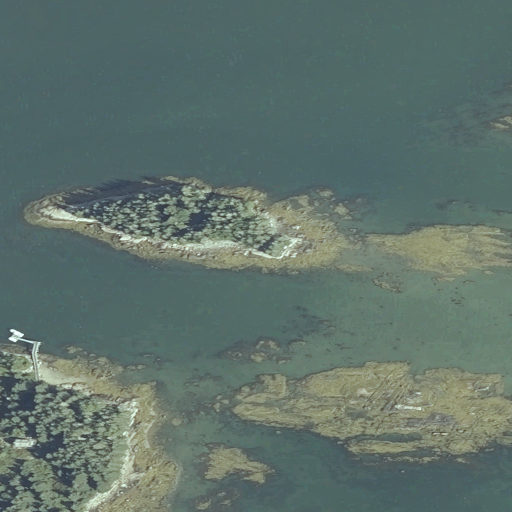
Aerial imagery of island in Maine named Inner Hardwood Island containing open water, herbaceous wetlands, and evergreen forest